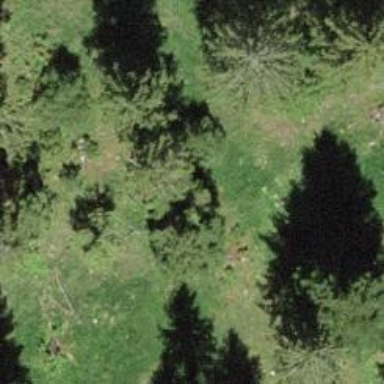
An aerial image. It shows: Single tag "natural: tree."